Question: I've done quite a bit of research on CSS fullscreen layouts I just couldn't seem to find something like what I'm trying to do. I'm looking for a fullscreen layout with a header, footer, multiple columns, and a sidebar. Here's an ascii model and then a photoshop mockup. Anyone have any ideas? I'm yet to find a fullscreen layout technique to work.
'''
+-----------------------+-------+
| | |
+-------------+---------+ +
| | | |
| | | |
| | | |
| | | |
| | | |
| | | |
+-------------+---------+-------+
| |
+-------------------------------+
'''

So tell me, how do you think this could be accomplished? I'm open to CSS 3 or HTML 5 options as cross-browser compatibility is a bonus, but not a necessity (WebKit is the target platform).
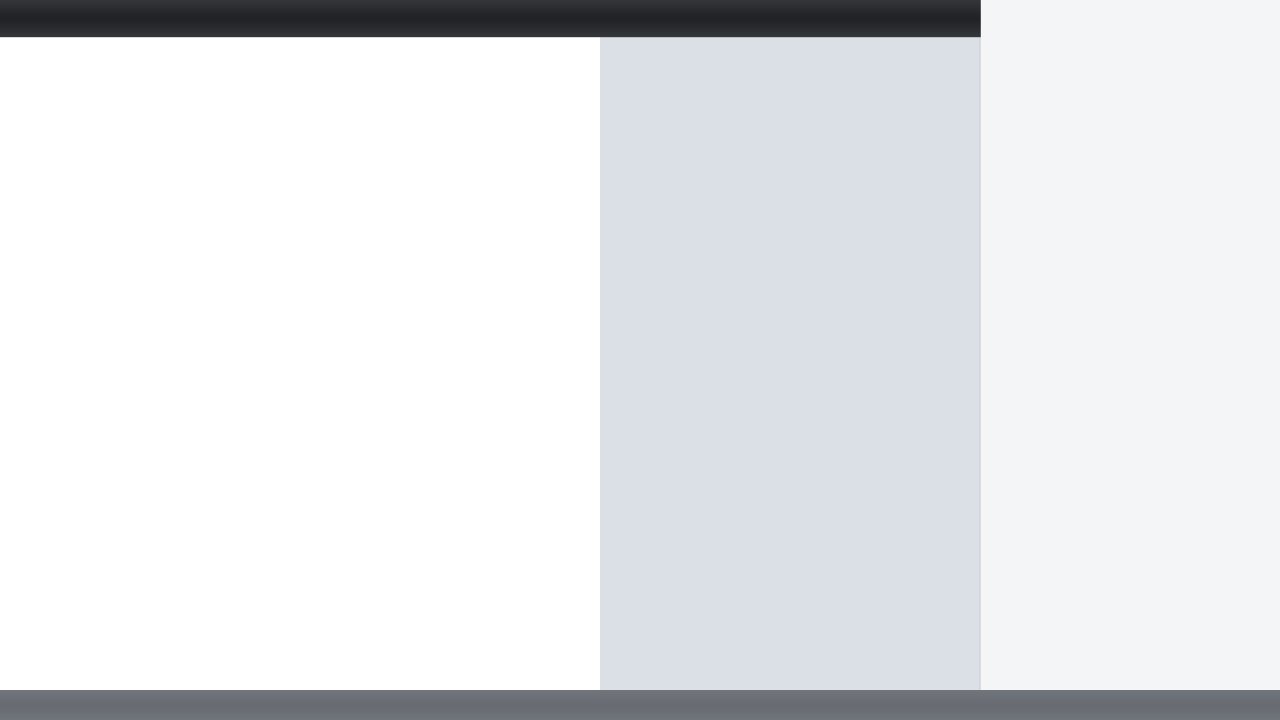
Answer: See the below code in action here:
<URL>
'''
<style type="text/css">
* {
margin: 0px;
padding: 0px;
}
#header {
float: left;
width: 75%;
height: 20px;
background-color: #333;
}
#colRight {
float: right;
width: 25%;
height: 500px;
background-color: #CCC;
}
#content {
float: left;
width: 50%;
height: 480px;
background-color: #EEE;
}
#contentRight {
float: left;
width: 25%;
height: 480px;
background-color: #AAA;
}
#footer {
width: 100%;
height: 20px;
background-color: #777;
}
</style>
</head>
<body>
<div id="header"></div>
<div id="colRight"></div>
<div id="content"></div>
<div id="contentRight"></div>
<div style="clear:both;"></div>
<div id="footer"></div>
</body>
'''